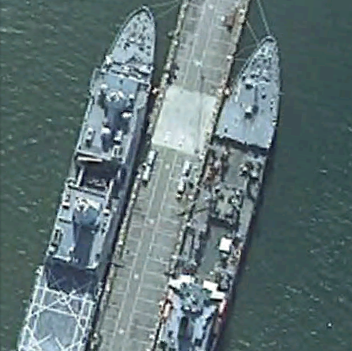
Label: San_Antonio-class_transport_dock